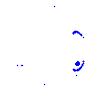
Particle: electron